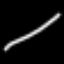
Label: line